Brain MRI, modality: ceT1
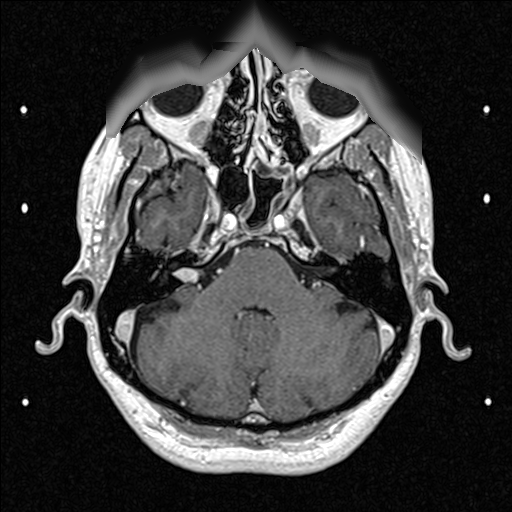